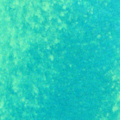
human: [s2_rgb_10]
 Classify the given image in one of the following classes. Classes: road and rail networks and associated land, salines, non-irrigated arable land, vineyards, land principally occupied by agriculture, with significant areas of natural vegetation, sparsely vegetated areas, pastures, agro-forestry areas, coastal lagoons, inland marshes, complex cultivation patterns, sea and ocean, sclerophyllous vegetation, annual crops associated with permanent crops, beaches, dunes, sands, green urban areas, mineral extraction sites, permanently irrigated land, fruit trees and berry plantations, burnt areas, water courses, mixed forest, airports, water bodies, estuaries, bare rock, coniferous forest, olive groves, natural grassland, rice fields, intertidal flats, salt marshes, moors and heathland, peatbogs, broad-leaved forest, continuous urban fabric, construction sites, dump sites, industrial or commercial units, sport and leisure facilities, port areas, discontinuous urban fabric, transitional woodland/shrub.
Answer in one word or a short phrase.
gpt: sea and ocean